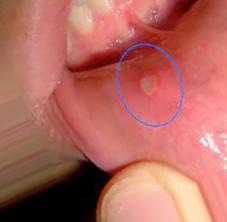
Condition: Mouth Ulcer